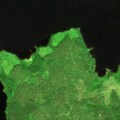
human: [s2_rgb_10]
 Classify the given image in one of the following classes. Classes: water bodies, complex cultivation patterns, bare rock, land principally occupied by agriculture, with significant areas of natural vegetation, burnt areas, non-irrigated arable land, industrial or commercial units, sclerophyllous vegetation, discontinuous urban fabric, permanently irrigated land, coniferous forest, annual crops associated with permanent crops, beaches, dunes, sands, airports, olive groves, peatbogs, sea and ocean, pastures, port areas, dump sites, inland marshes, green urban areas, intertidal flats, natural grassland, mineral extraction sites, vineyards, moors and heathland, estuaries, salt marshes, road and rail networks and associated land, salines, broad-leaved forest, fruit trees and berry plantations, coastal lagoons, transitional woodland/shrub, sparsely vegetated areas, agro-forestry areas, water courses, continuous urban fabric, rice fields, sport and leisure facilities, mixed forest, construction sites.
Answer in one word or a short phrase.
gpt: coniferous forest, mixed forest, water bodies